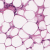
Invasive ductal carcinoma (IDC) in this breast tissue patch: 0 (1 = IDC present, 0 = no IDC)